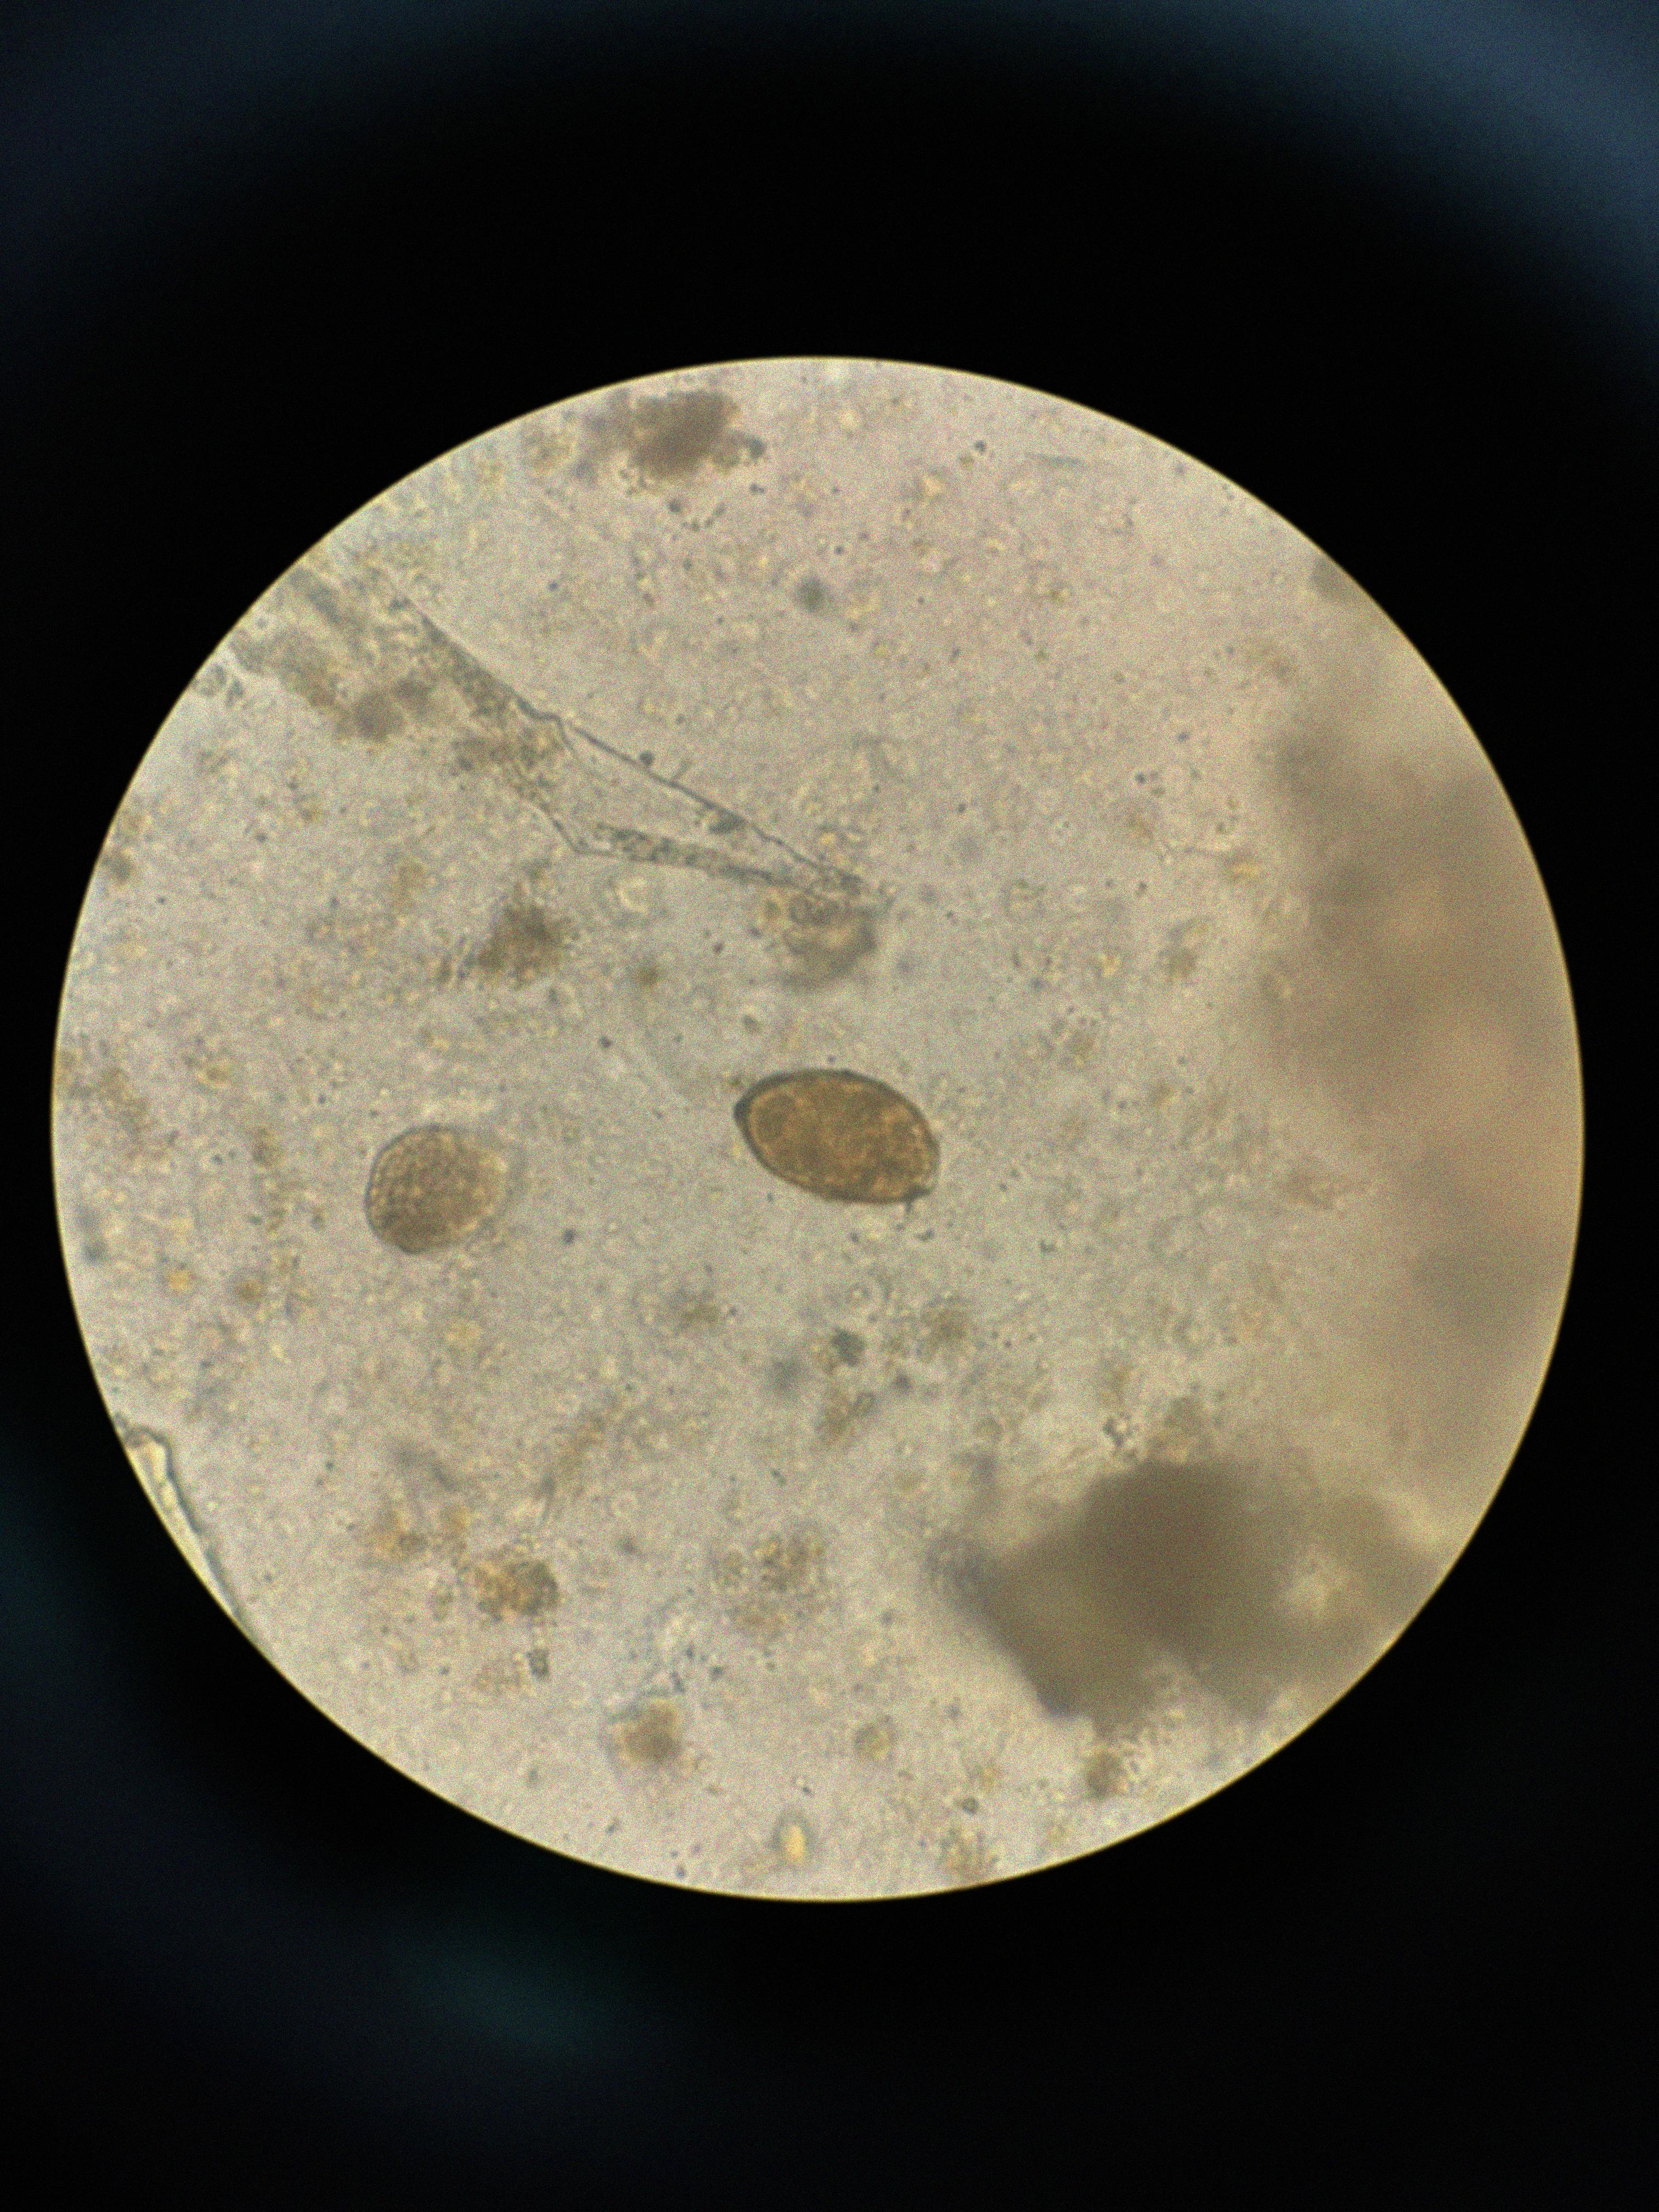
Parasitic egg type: Paragonimus spp